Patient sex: F
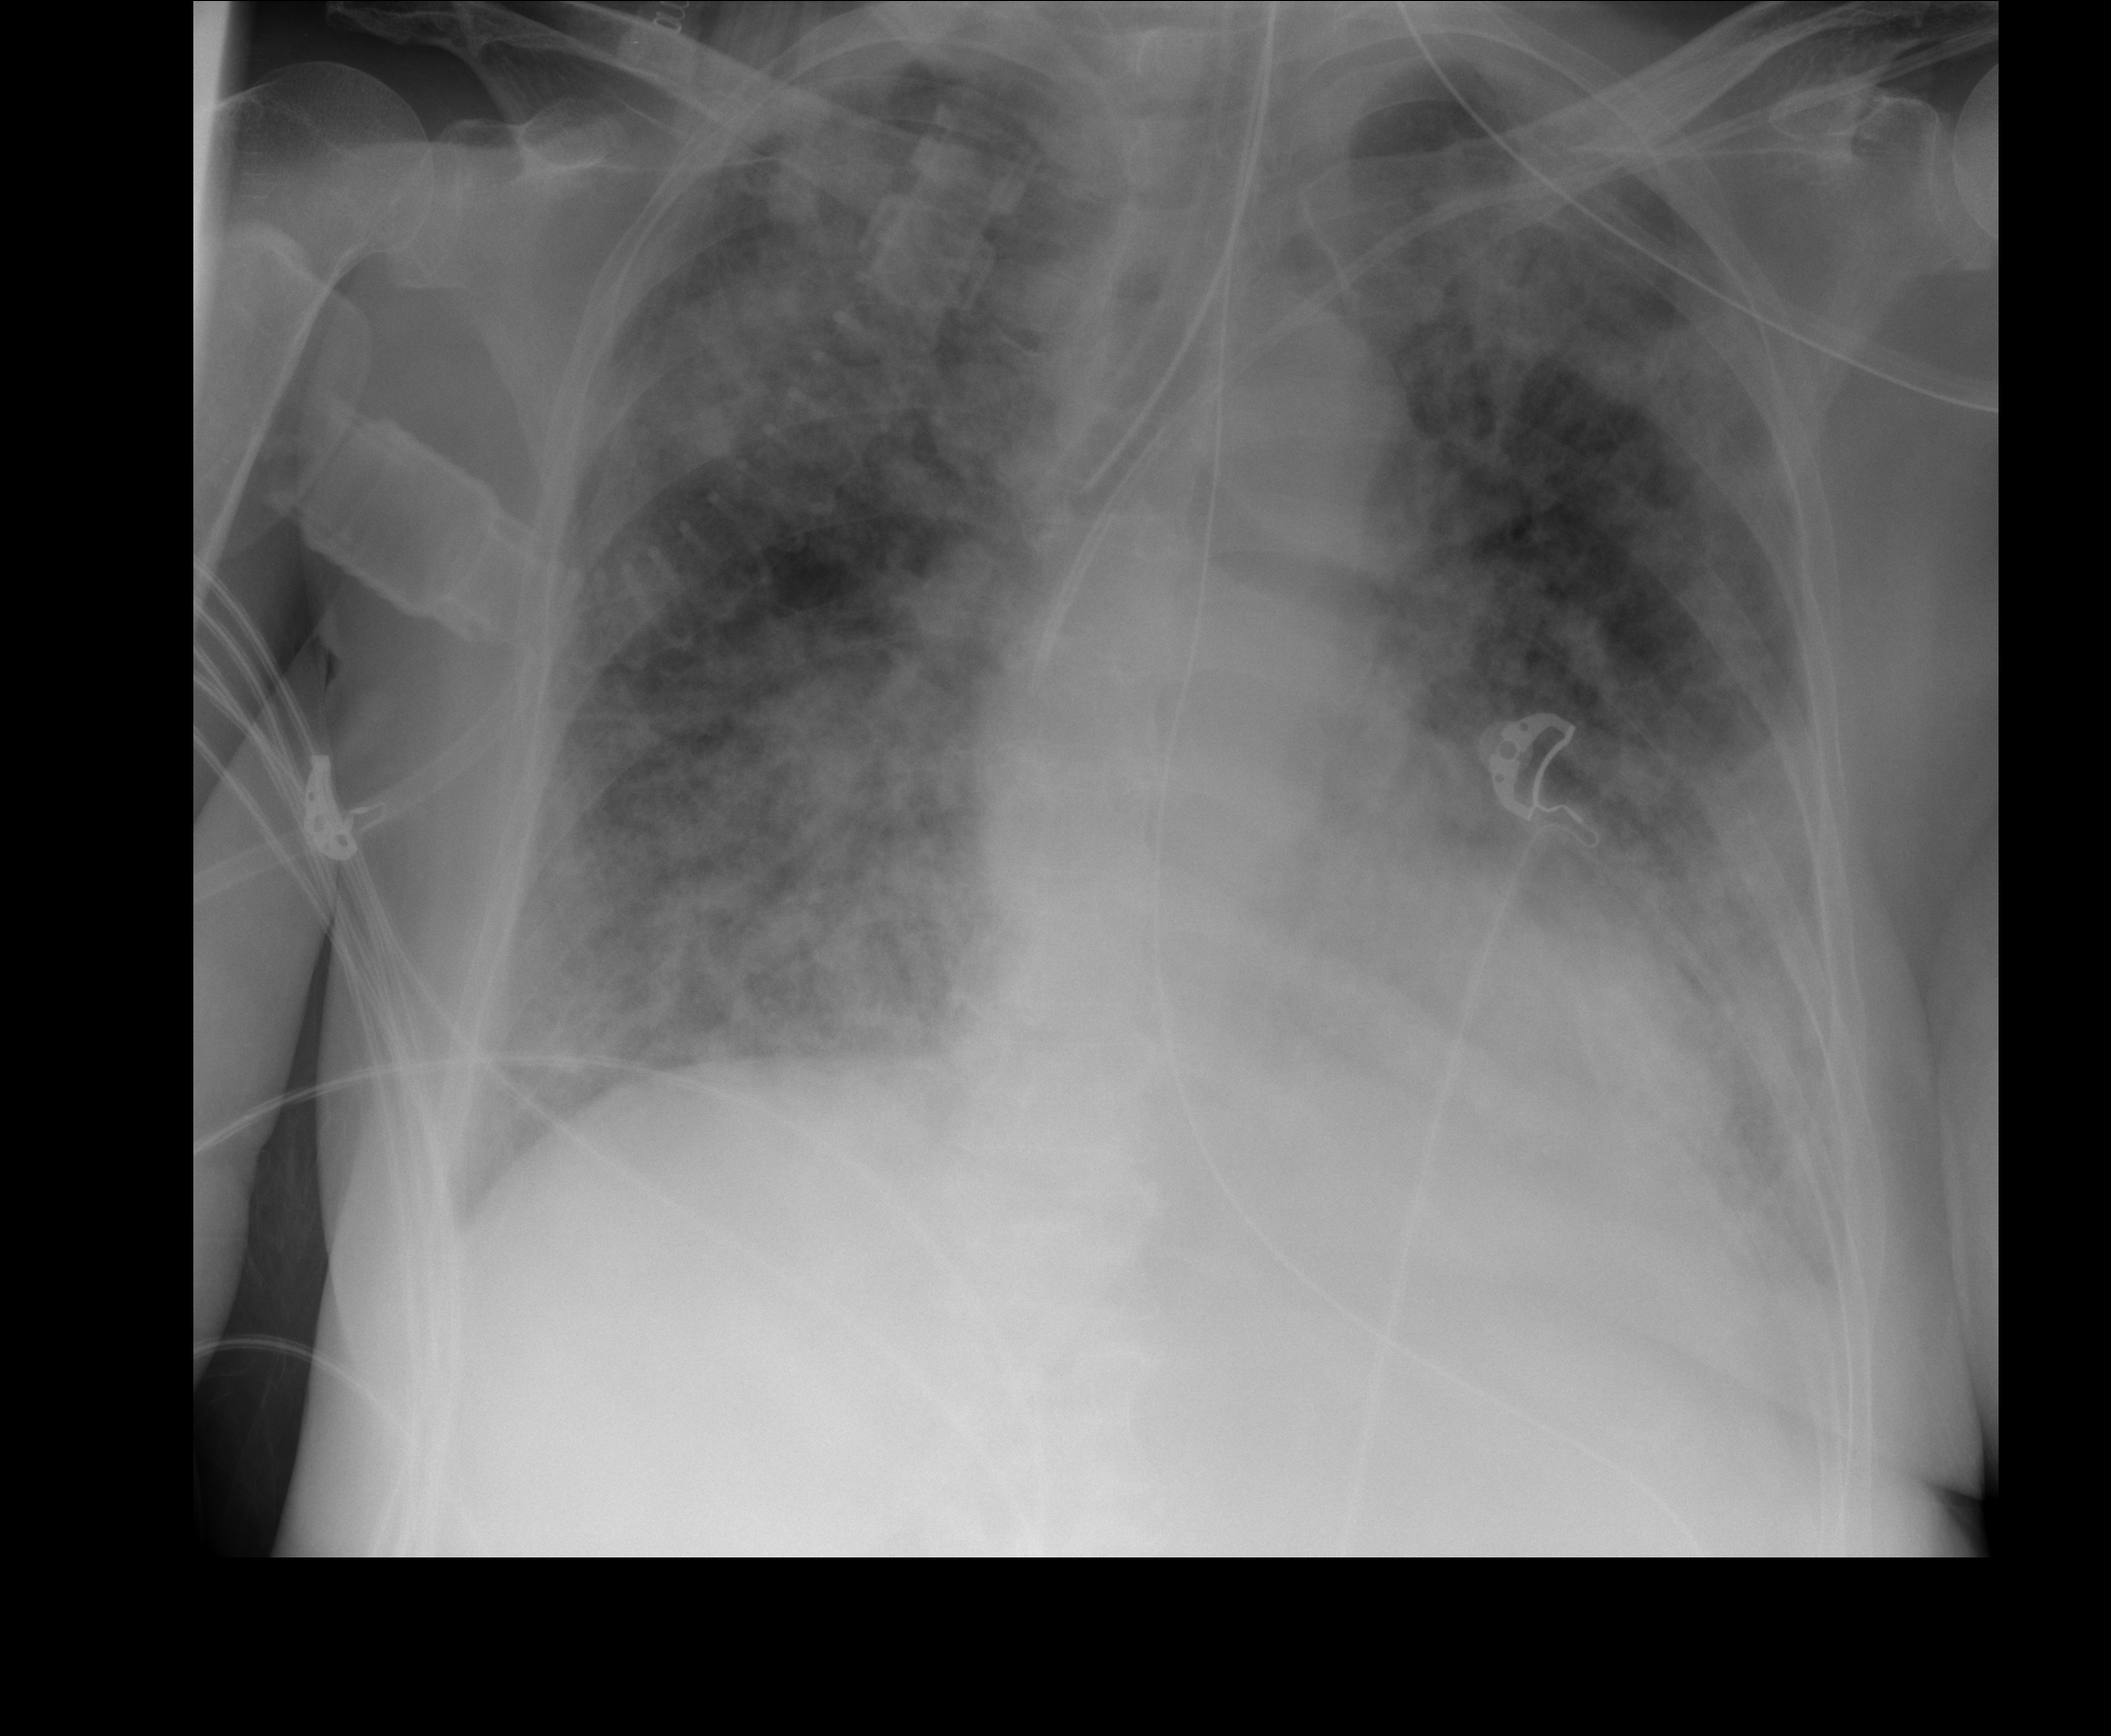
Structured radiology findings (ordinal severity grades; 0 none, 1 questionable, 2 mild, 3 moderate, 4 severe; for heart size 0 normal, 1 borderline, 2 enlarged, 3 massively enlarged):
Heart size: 0
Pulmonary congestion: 3
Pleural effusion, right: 0
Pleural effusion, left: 0
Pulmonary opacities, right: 4
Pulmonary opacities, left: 4
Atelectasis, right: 3
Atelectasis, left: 3